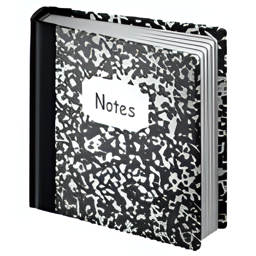
Name: notebook
Emoji: 📓
Group: Objects
Sub-group: book-paper